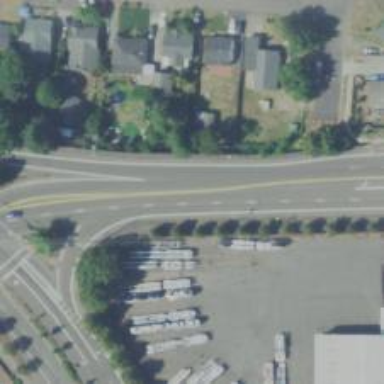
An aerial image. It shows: Secondary road with sidewalk on the left.